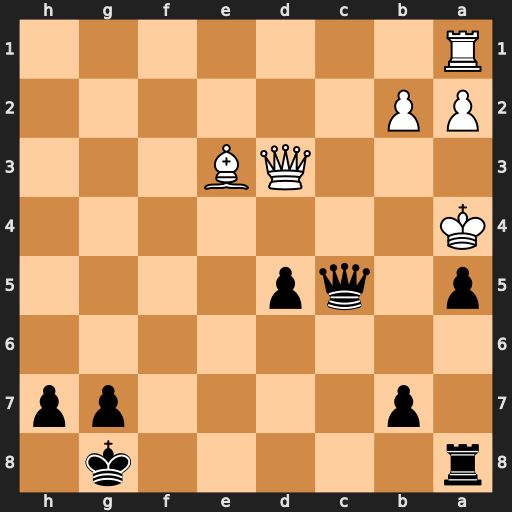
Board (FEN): r5k1/1p4pp/8/p1qp4/K7/3QB3/PP6/R7
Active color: b
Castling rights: -
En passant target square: -
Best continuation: Qb4#